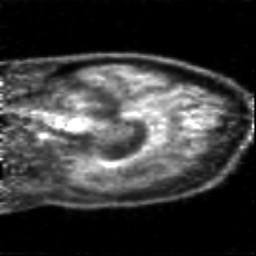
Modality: PET
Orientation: sagittal
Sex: male
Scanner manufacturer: siemens